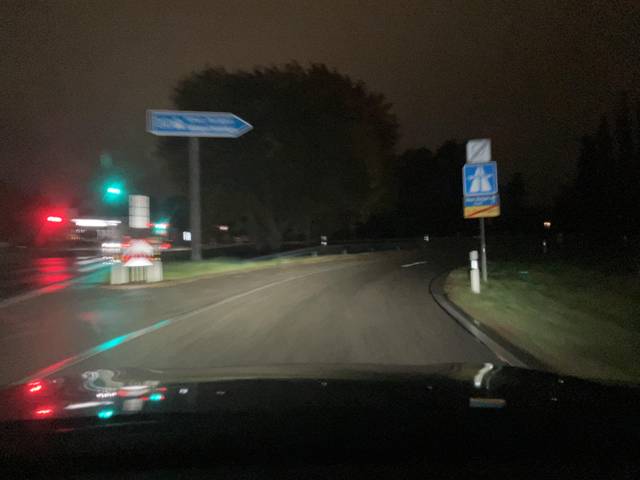
Region: Germany
Coordinates: 48.732, 9.09